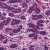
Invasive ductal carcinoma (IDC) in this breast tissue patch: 0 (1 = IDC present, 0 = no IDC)